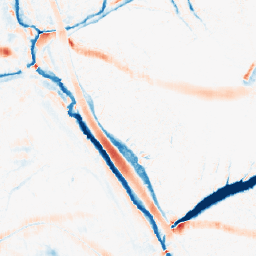
Category: morphological
Decomposition family: morphological_ellipse
Decomposition parameters: operation: average
width: 20
height: 10
Upsampling method: nearest
Upsampling parameters: scale: 2
Upsampling scale: 2